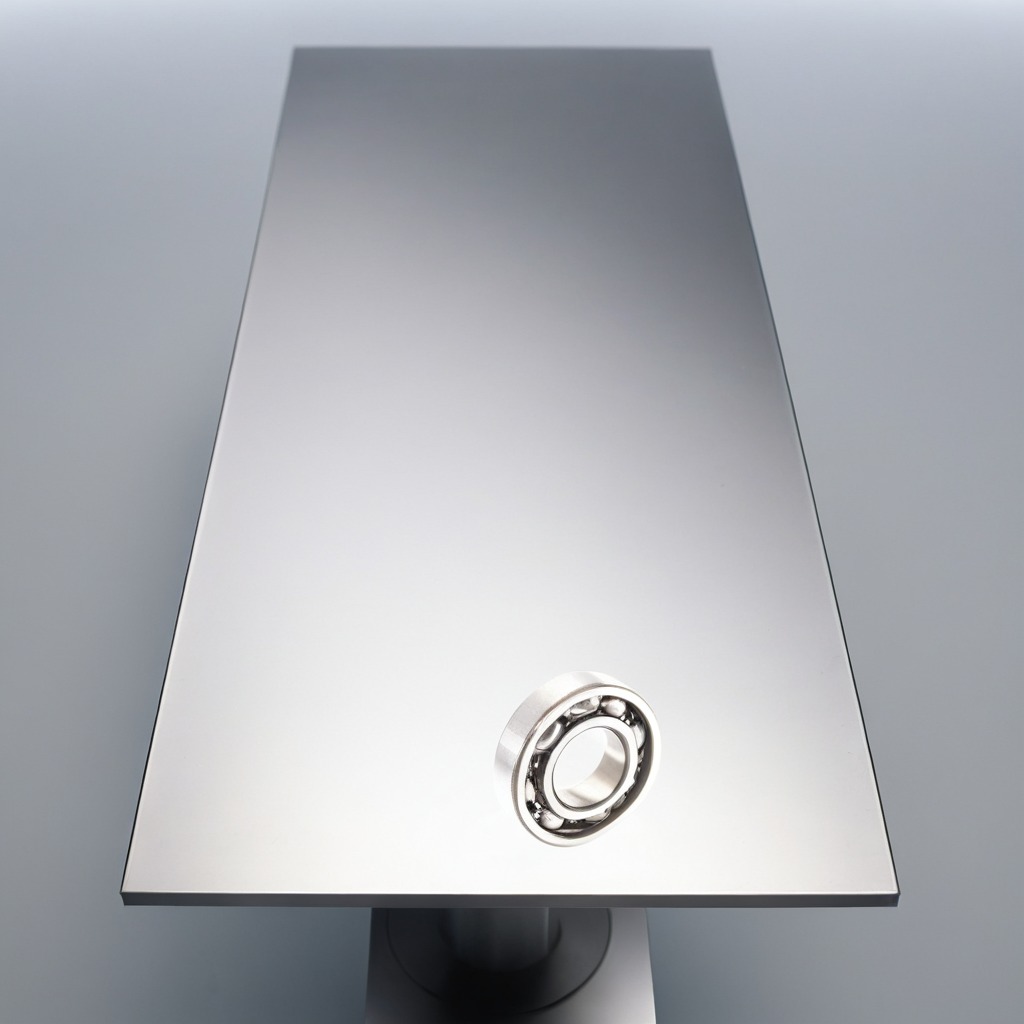
A metal ball bearing is lying on the stainless steel table.